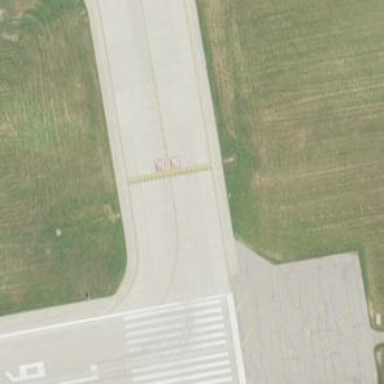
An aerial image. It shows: View of taxiway at the airport.